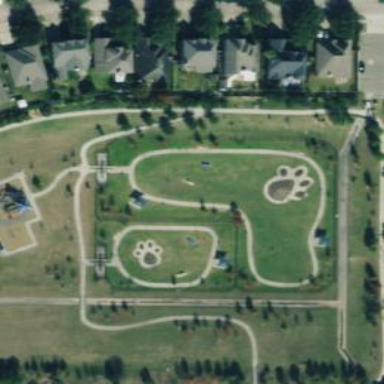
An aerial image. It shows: Dog park enclosed by fence.